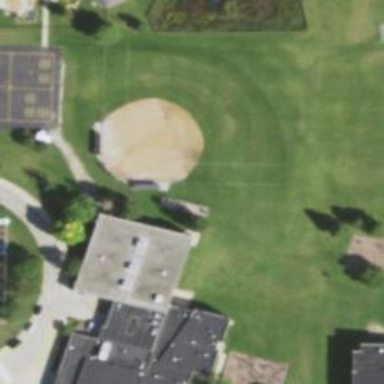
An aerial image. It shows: Baseball pitch for leisure and sports activities.